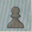
Piece: bP